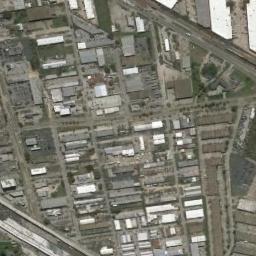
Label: industrial_area